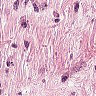
Metastatic tissue present: yes